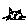
Label: cat